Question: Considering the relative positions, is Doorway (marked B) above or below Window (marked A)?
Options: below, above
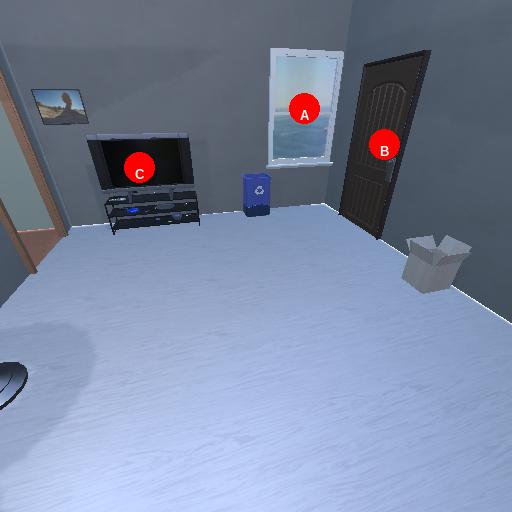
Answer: below